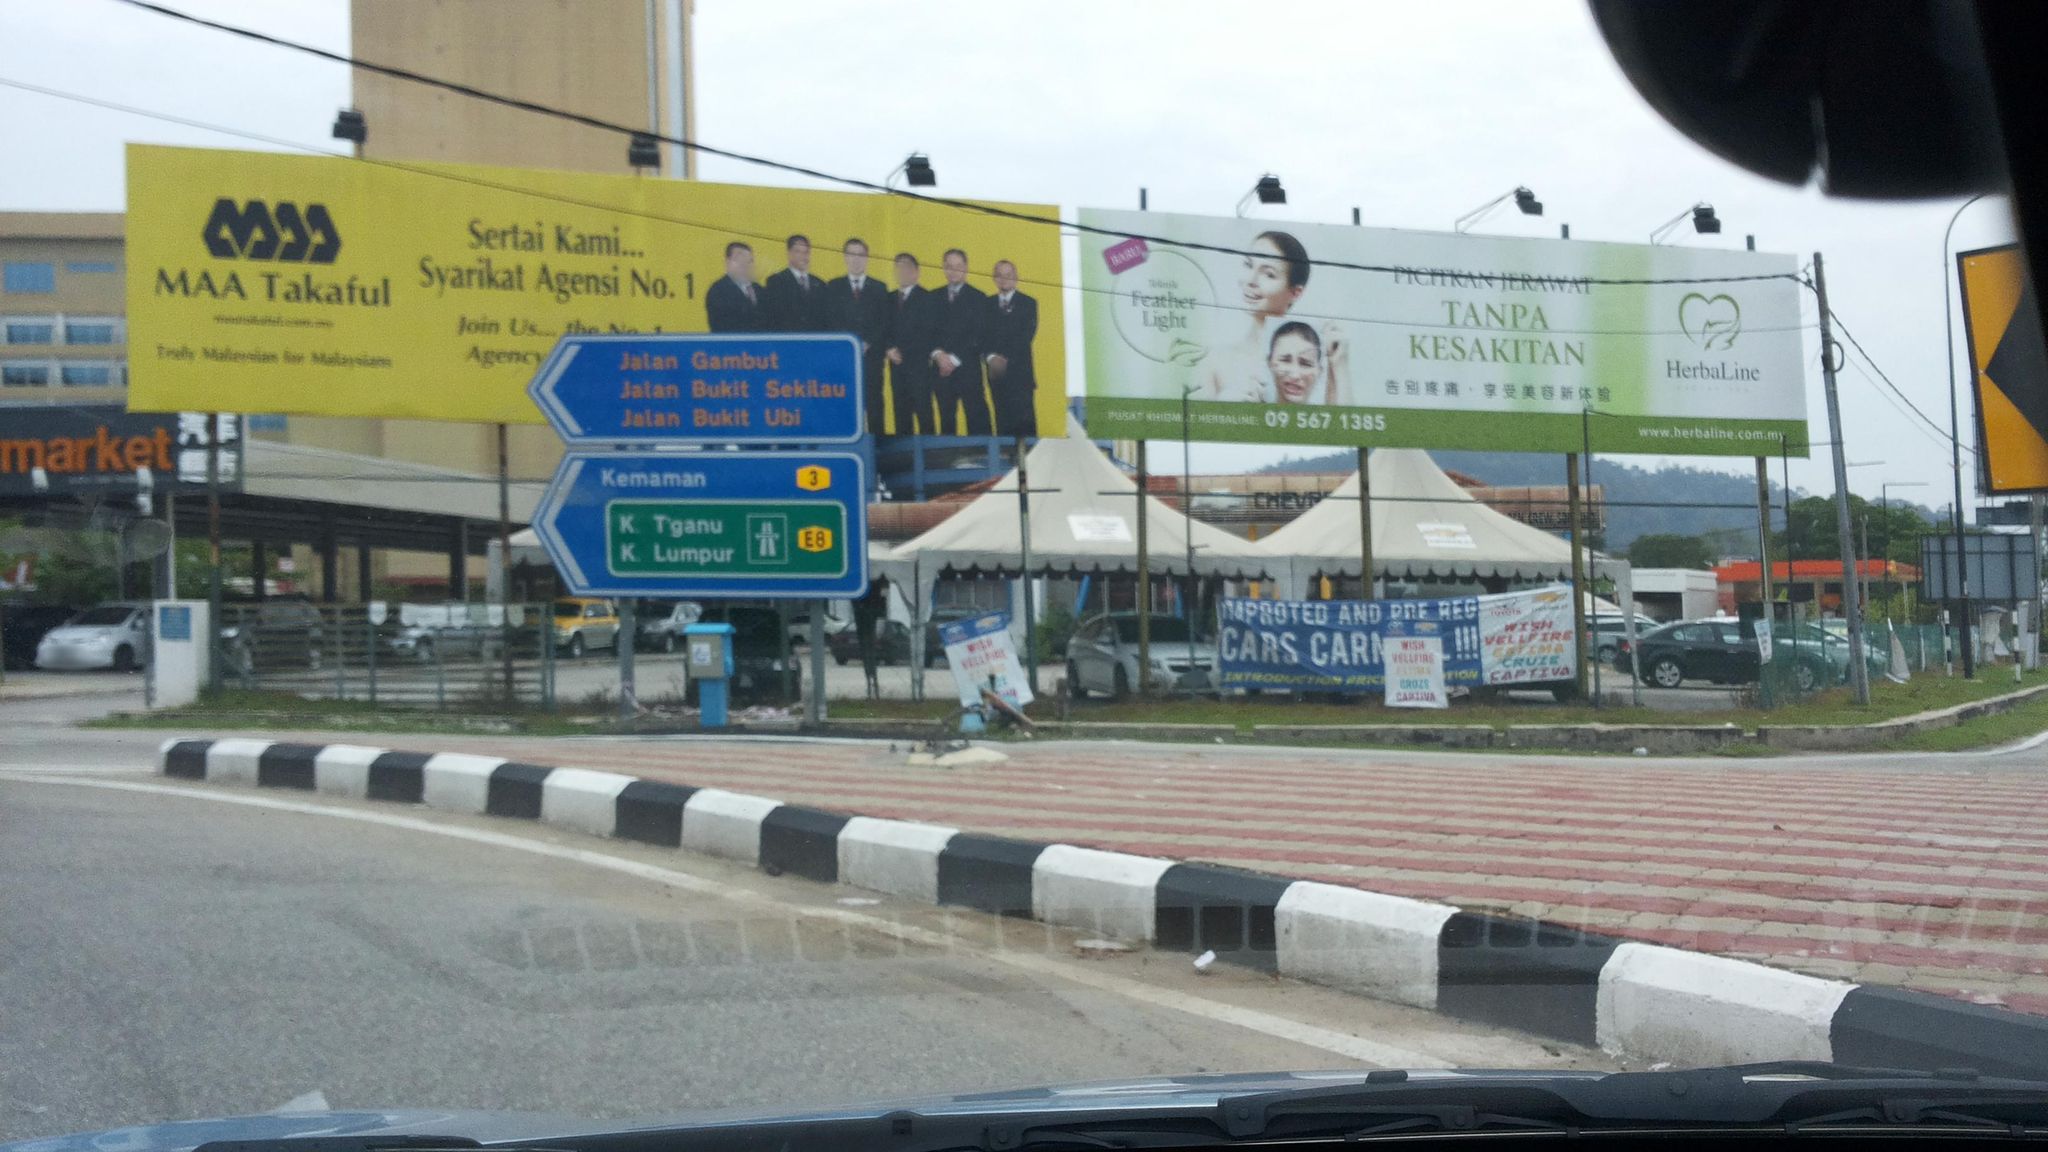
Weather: clear
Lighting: day
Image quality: good
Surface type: driving surface
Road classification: trunk_link, trunk
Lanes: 2
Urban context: urban centre
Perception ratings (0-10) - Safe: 4.1, Lively: 6, Beautiful: 1.87, Boring: 3.55, Depressing: 8.15, Wealthy: 2.71